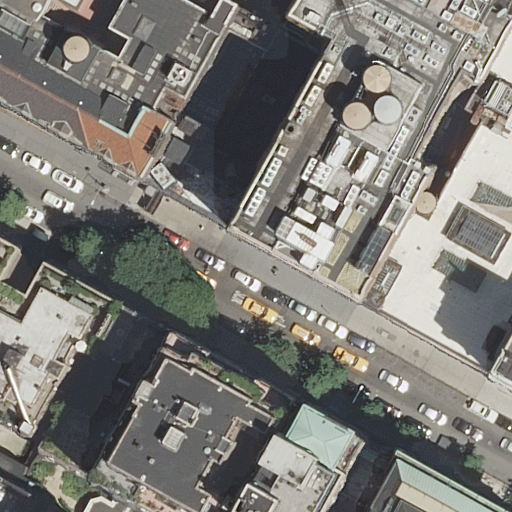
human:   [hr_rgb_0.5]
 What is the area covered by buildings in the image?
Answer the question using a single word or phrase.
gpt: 3892m2

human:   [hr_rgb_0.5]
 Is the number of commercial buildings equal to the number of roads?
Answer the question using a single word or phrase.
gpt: no

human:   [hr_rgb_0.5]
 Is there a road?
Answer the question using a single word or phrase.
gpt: yes

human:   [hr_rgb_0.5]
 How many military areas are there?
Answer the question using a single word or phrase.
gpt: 0

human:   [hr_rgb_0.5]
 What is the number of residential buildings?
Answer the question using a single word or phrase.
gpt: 14

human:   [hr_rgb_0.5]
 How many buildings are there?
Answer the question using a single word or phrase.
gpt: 14

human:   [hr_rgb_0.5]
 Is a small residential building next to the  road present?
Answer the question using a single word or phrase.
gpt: yes

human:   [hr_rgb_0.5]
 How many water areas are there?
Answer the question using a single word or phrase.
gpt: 0

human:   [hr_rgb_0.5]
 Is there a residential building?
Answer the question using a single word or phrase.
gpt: yes

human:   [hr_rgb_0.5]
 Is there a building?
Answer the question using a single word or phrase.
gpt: yes

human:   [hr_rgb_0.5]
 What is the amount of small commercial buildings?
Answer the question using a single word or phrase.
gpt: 0

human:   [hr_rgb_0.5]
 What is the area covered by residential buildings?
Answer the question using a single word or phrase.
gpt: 3892m2

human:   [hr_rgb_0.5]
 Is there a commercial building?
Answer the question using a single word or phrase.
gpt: no

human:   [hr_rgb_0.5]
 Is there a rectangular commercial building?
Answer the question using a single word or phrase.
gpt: no

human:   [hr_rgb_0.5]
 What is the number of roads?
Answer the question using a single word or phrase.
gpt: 1

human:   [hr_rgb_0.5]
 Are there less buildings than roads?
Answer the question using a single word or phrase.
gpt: no

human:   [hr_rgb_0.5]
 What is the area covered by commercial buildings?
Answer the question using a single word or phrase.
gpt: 0m2

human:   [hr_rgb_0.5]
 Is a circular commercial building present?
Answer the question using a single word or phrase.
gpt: no

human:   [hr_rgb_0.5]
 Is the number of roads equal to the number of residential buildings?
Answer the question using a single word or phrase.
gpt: no

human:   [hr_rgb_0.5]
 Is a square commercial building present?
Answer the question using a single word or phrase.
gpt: no

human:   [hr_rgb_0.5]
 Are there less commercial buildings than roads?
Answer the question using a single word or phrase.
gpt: yes

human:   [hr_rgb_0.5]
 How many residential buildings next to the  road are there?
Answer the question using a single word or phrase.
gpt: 14

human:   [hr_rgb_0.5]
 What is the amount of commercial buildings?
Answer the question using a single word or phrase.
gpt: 0

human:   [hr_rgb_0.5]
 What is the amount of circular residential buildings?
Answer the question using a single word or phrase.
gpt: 3

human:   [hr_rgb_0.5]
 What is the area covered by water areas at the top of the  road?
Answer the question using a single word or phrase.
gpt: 0m2

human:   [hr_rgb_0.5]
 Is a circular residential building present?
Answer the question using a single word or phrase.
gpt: yes

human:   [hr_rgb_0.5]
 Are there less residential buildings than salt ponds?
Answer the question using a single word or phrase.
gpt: no

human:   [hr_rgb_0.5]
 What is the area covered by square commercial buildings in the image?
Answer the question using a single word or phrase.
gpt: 0m2

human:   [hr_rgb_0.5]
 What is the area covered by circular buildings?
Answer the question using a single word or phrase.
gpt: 65m2

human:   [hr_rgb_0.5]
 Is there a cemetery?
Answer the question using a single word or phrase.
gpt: no

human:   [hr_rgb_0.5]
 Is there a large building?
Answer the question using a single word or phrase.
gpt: yes

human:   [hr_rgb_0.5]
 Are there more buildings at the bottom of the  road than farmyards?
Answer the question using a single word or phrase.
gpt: yes

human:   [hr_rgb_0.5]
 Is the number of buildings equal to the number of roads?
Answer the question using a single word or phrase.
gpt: no

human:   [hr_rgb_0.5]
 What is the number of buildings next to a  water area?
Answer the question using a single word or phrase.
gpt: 0

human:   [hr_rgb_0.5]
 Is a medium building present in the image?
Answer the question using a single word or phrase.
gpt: yes

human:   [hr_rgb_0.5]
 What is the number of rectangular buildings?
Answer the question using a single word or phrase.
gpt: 9

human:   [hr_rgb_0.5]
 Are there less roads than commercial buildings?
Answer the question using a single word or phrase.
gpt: no

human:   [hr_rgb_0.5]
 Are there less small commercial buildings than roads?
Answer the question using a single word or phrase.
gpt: yes

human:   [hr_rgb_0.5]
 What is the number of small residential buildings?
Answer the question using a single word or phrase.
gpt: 7

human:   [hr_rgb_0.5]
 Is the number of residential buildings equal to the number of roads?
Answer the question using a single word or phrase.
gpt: no

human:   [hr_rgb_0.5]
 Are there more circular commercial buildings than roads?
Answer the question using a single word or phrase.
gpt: no

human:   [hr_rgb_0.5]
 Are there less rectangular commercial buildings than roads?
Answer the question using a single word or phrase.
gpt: yes

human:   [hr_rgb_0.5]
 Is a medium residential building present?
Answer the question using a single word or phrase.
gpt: yes

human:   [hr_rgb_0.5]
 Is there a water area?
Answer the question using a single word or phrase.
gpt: no

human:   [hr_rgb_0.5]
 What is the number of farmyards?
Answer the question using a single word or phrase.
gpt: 0

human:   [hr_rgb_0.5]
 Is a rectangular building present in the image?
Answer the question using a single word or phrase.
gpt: yes

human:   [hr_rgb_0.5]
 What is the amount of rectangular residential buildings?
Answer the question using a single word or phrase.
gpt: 9

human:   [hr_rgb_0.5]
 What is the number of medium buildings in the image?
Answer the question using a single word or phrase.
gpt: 4

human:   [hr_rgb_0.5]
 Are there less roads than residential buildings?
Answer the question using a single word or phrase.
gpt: yes

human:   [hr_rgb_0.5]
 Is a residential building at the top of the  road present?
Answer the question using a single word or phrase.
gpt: yes

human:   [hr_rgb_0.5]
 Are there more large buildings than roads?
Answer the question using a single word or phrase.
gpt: yes

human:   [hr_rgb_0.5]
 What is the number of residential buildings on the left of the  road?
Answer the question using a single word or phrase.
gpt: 5

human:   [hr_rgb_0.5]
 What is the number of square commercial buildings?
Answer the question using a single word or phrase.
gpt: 0

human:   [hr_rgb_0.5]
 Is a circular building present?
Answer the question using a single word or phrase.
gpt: yes

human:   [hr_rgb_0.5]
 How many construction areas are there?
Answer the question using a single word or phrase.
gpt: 0

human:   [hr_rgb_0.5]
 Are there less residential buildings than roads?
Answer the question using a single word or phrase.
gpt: no

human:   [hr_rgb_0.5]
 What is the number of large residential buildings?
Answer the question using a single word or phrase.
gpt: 3

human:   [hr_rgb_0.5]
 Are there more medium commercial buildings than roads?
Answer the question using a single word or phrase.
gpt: no

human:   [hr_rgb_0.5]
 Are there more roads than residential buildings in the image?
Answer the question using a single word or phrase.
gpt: no

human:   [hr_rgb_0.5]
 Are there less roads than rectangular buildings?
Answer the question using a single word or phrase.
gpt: yes

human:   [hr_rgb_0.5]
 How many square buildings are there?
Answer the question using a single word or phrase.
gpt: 3

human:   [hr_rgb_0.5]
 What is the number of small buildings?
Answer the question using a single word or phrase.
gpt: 7

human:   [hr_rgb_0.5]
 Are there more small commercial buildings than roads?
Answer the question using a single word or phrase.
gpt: no

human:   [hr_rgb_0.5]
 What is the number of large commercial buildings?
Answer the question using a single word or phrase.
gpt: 0